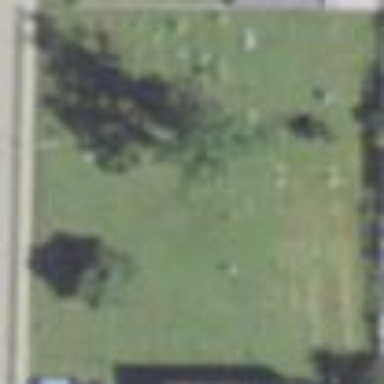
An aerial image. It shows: Grave yard.